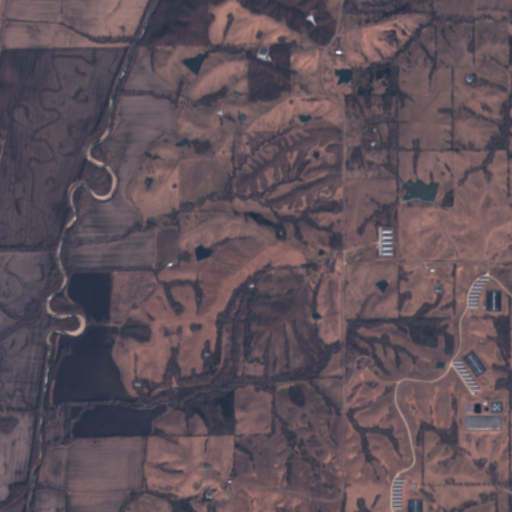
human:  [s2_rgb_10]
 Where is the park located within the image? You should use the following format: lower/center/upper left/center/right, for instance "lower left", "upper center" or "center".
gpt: The park is located in the upper center of the image.
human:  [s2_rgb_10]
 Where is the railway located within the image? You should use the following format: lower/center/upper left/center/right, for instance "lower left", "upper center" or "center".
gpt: The railway is located in the left of the image.
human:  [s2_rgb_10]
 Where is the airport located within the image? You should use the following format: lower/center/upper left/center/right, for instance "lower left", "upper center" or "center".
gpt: There is no airport in the image.